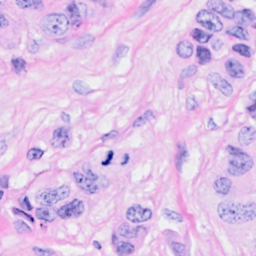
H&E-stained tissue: Breast